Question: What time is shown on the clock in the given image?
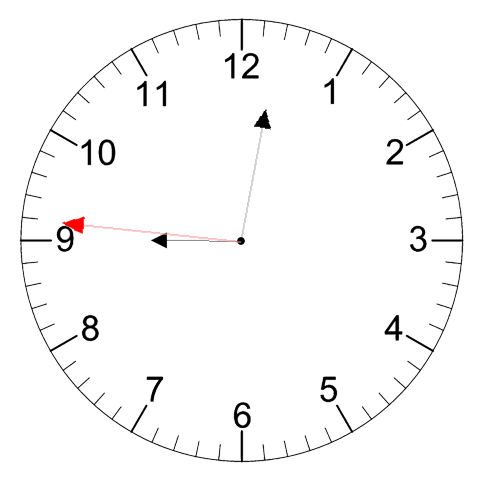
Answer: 09:01:46